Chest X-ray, AP view. Patient: 29 years old, sex F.
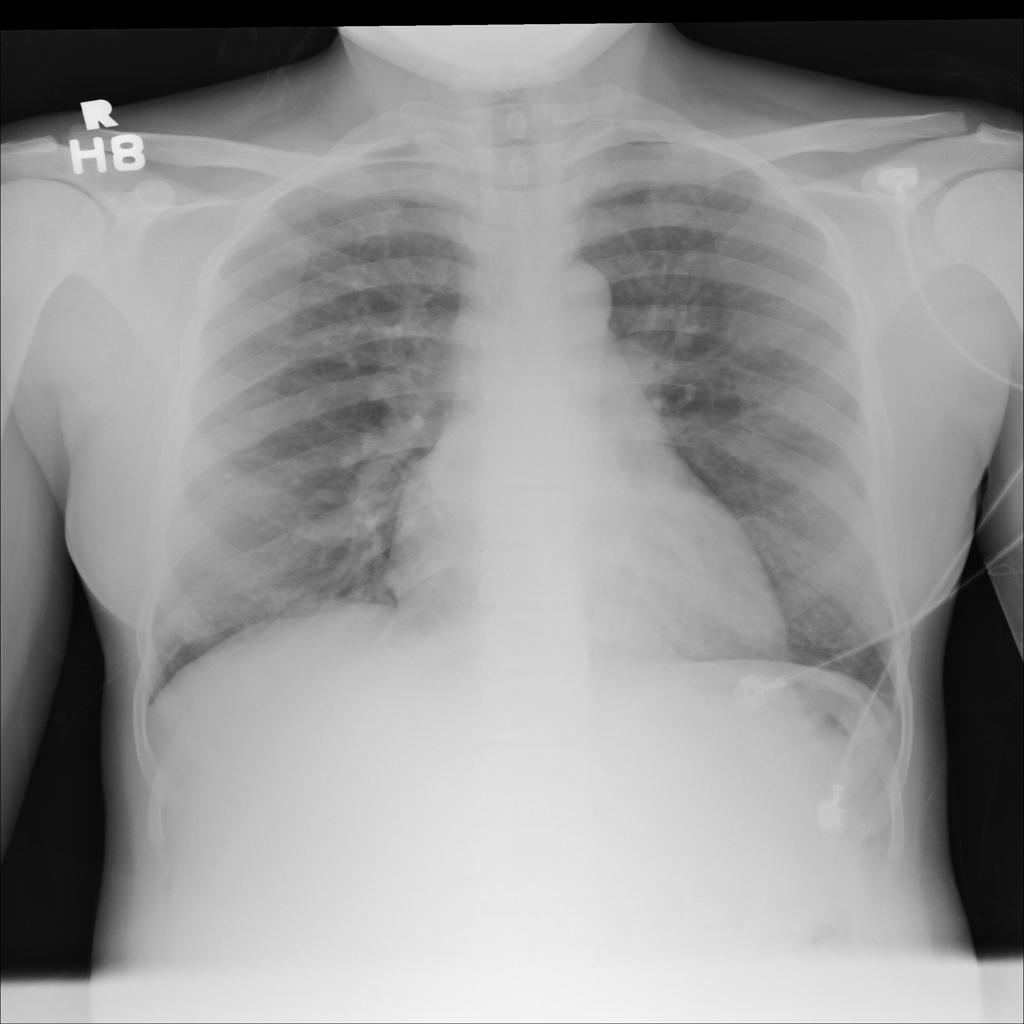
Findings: No Finding